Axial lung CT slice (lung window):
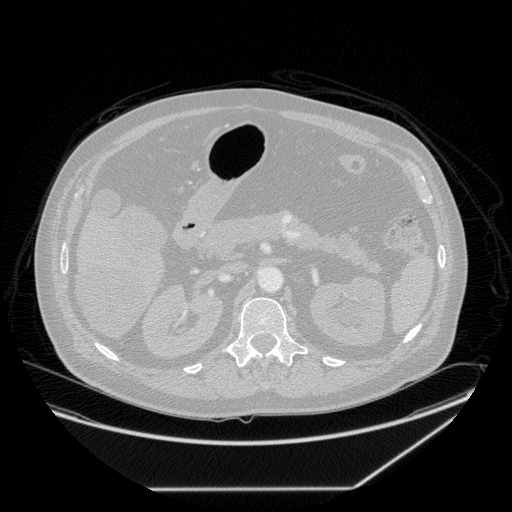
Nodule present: no